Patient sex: F
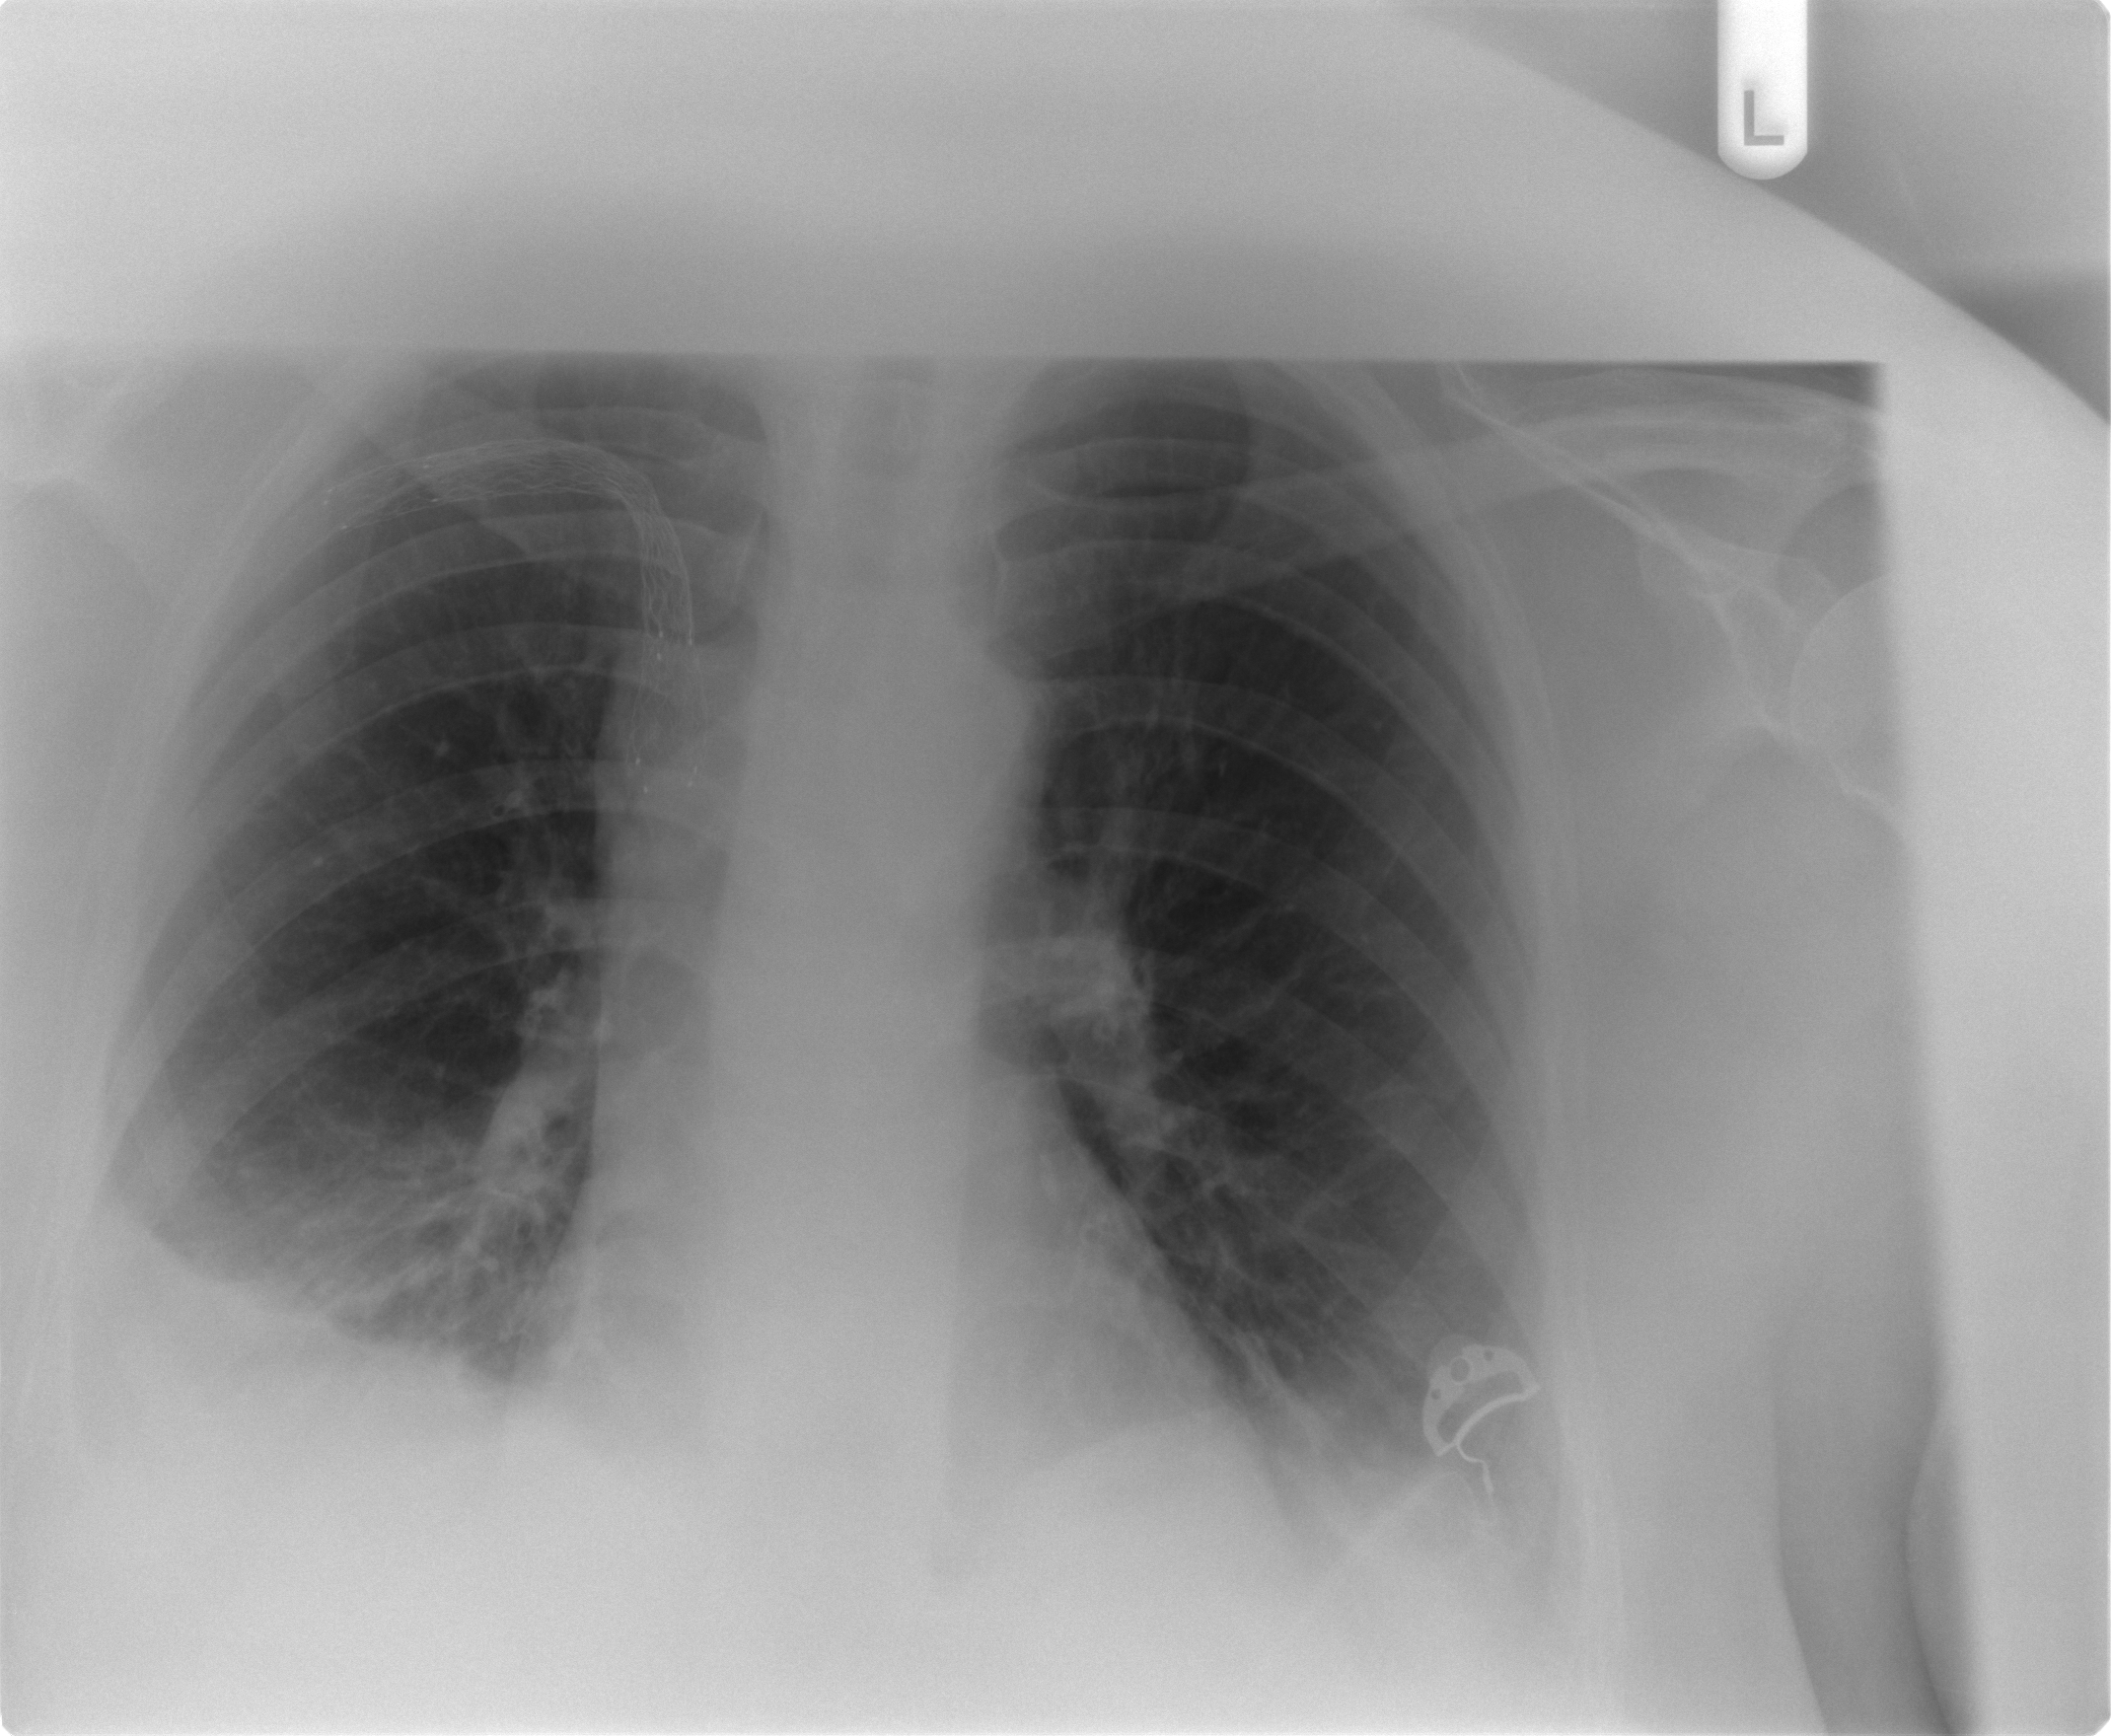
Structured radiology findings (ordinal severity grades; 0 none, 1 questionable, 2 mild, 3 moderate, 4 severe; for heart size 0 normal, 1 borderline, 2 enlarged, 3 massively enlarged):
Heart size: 0
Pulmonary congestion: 1
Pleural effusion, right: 3
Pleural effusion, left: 1
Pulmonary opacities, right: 0
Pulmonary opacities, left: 0
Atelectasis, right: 1
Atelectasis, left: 2